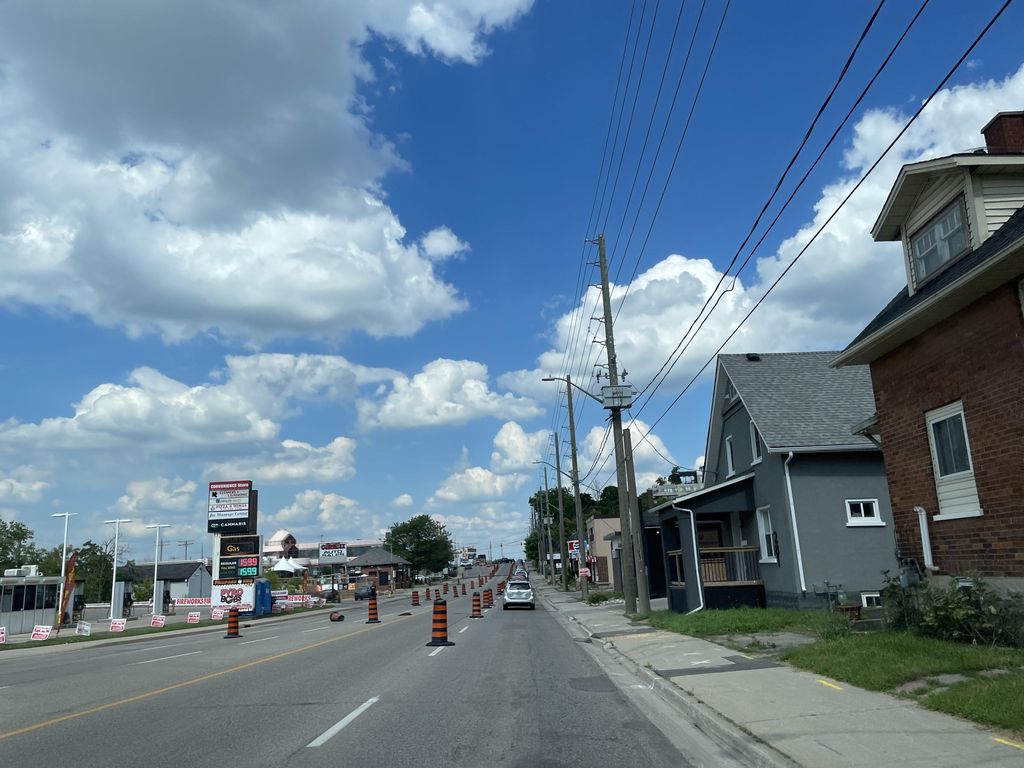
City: kitchener-waterloo